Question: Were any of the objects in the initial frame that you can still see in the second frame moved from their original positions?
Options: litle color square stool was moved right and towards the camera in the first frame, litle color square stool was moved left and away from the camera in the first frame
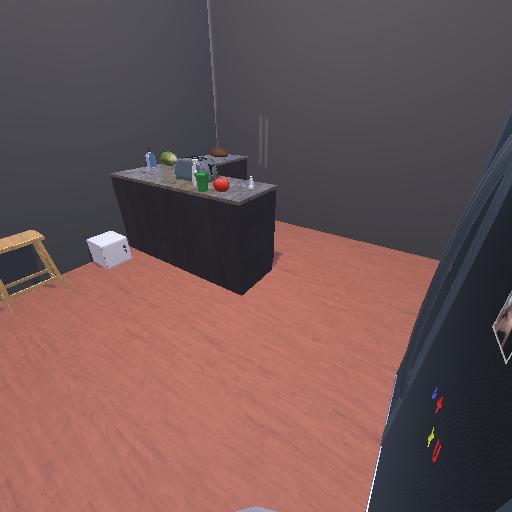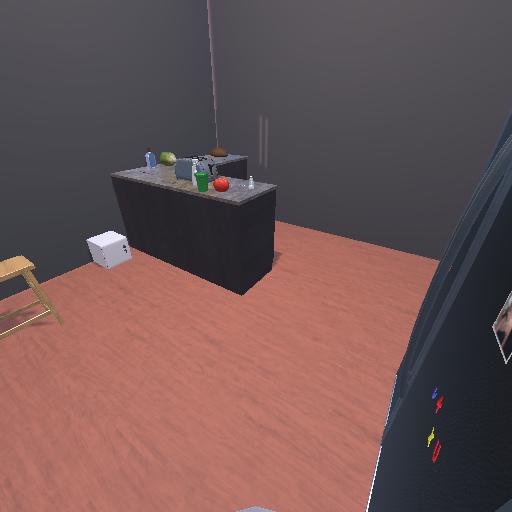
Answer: litle color square stool was moved right and towards the camera in the first frame